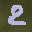
Label: 2